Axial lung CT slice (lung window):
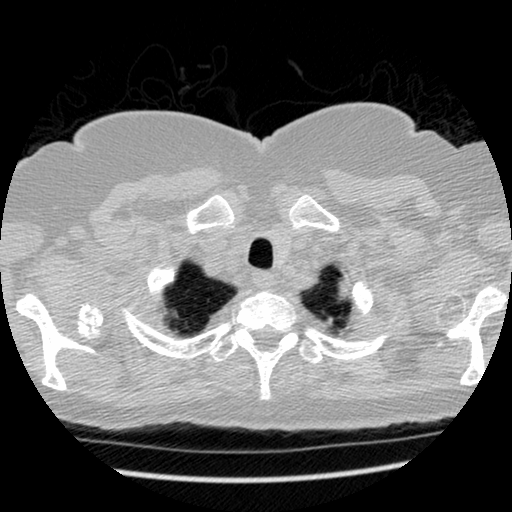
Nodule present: no